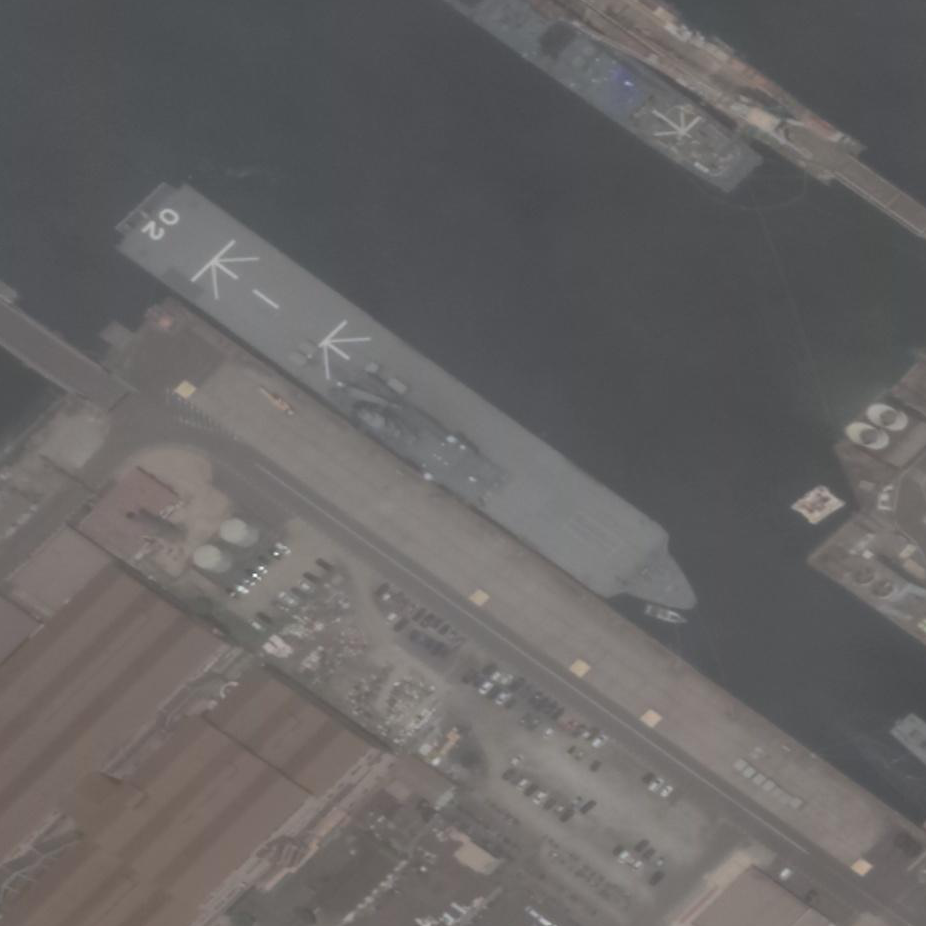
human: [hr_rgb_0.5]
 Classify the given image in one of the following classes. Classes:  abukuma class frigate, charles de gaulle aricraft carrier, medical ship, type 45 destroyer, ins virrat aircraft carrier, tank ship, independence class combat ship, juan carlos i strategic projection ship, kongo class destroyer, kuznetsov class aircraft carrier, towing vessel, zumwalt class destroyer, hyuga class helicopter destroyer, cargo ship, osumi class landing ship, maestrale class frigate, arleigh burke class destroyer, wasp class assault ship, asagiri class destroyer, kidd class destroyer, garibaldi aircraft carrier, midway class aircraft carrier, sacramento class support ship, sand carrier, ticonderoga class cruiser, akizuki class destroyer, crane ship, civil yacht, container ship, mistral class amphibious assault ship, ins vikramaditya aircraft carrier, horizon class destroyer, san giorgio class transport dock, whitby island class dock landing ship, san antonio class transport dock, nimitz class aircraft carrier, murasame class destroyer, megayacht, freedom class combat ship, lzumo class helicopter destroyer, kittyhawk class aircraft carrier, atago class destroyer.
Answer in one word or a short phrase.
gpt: Osumi class landing ship